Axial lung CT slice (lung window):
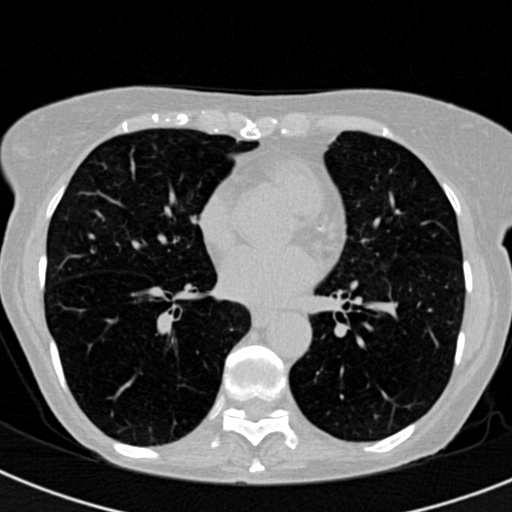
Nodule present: no